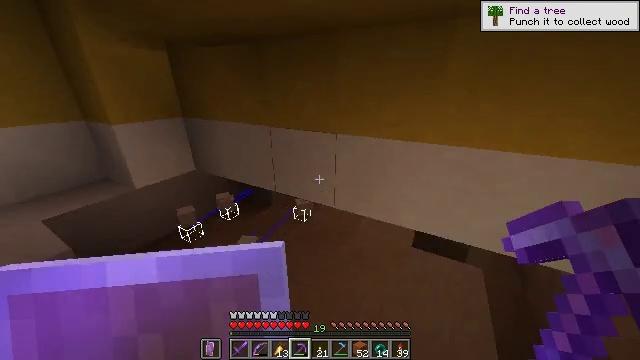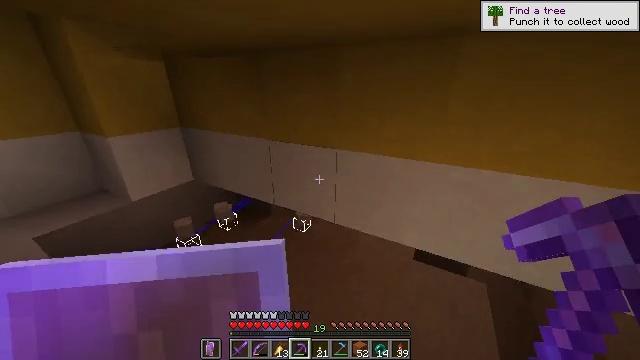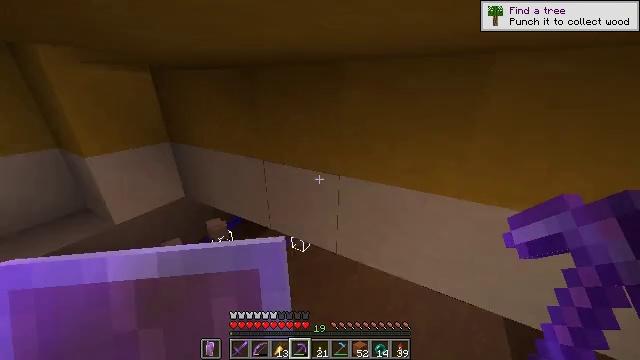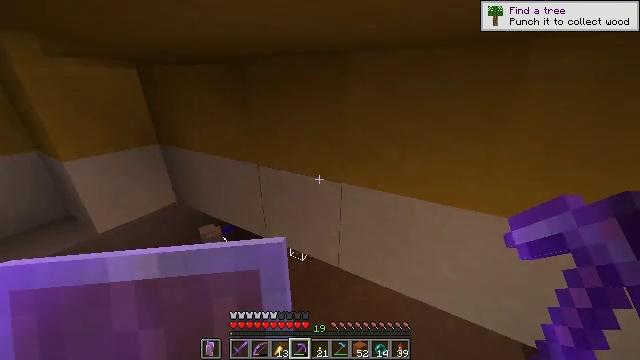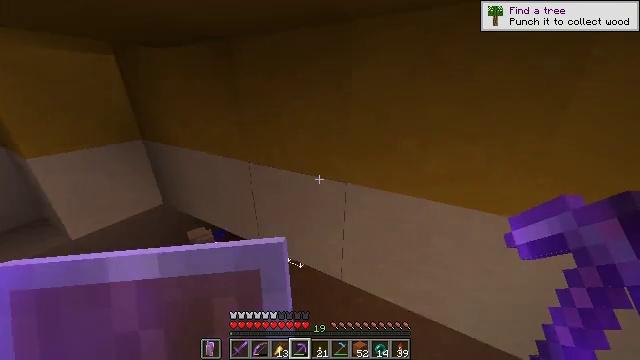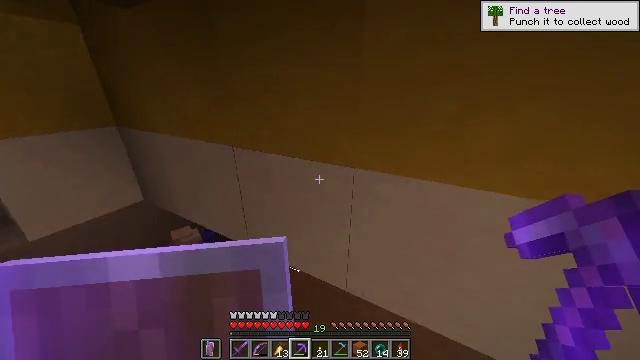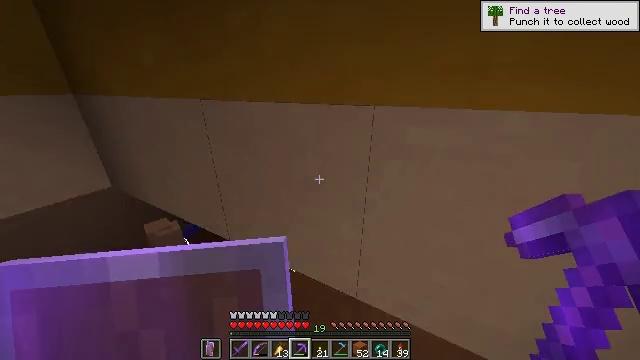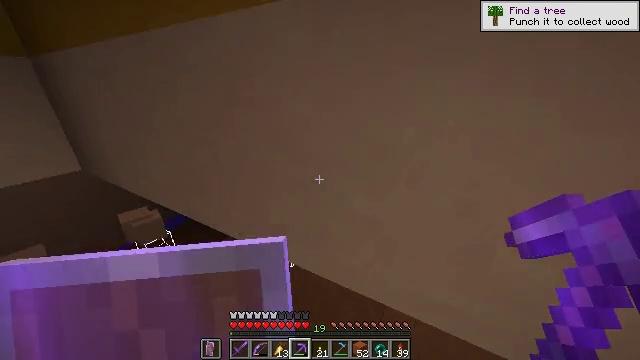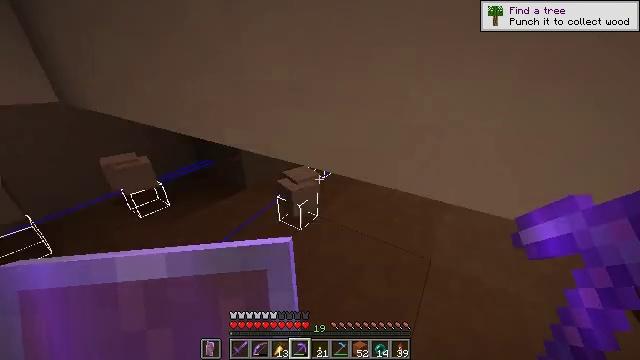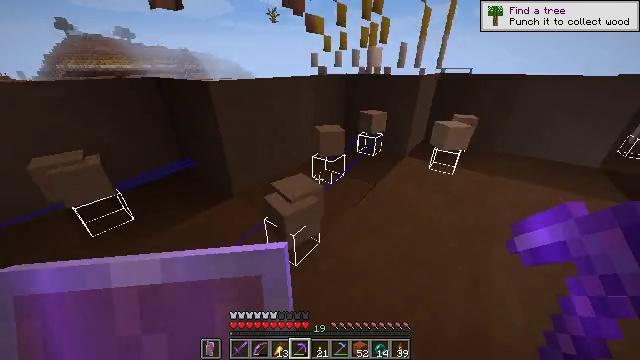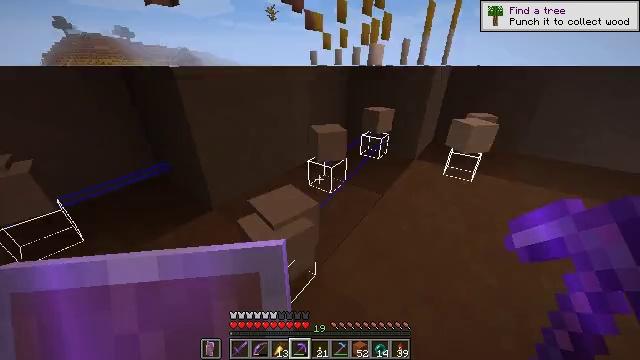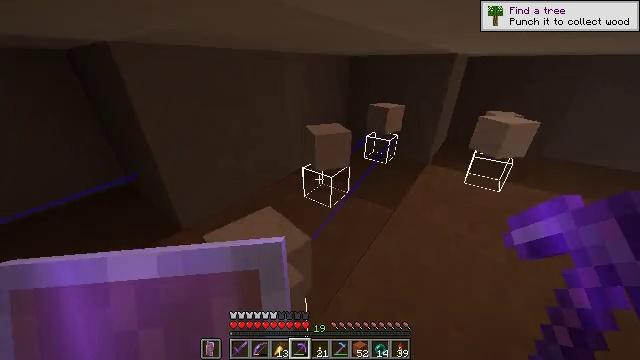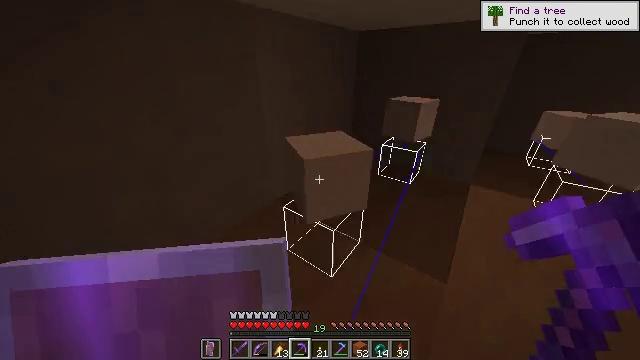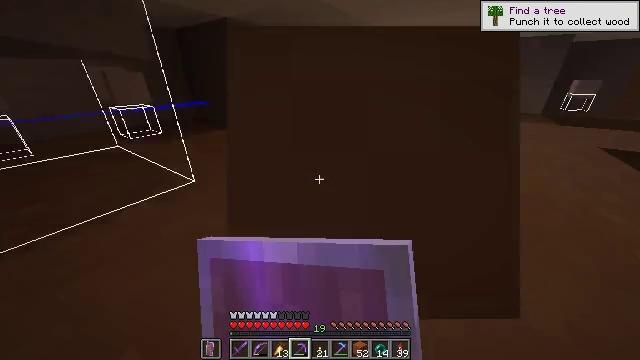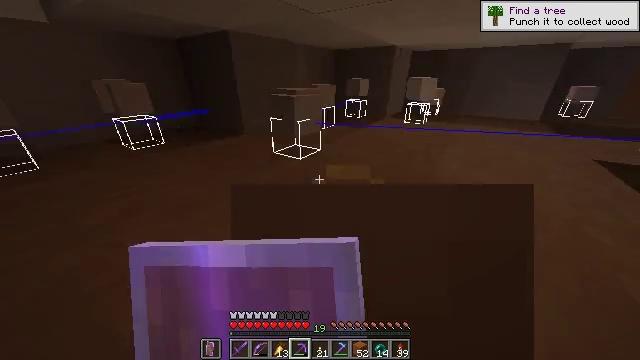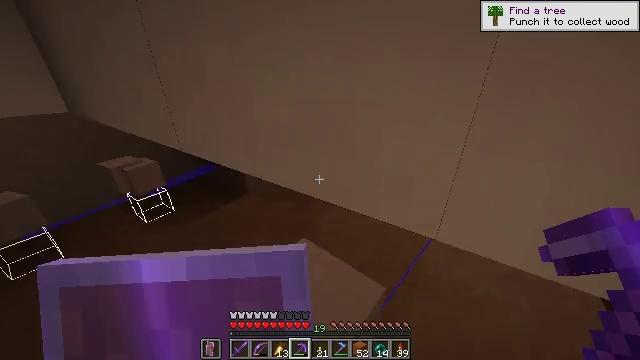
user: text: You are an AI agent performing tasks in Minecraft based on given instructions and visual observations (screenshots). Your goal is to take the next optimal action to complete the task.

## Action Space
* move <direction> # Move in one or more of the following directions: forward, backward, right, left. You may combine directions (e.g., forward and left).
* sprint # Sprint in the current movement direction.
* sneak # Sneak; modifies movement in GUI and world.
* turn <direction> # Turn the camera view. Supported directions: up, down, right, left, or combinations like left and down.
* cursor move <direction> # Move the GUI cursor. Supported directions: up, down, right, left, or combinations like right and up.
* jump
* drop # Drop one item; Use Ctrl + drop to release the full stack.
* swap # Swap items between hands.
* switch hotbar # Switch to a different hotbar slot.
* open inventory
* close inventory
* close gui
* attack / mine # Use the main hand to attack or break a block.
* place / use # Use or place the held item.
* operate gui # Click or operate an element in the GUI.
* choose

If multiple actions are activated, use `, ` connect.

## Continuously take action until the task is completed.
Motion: motion action
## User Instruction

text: Mine the light gray terracotta block.
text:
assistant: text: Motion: move forward, sprint, jump
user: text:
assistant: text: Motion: move forward, sprint, jump
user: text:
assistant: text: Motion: move forward, sprint, jump
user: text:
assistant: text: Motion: move forward, sprint
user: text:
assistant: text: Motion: move forward, sprint
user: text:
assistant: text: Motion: move forward, sprint
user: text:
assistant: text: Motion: move forward, sprint, jump
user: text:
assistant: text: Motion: move forward, sprint, turn left and down, jump
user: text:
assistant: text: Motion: move forward, sprint, turn left and down, jump
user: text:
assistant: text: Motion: move forward, sprint, jump
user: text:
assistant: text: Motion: move forward, sprint, jump
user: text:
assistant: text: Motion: move forward, sprint, jump
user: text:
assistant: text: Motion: move forward, sprint, jump
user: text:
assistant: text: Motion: move forward, sprint
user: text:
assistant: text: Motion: move forward, sprint
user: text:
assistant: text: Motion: move forward, sprint
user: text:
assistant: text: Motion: sprint
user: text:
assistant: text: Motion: no_op
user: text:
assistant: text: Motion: no_op
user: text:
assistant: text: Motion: no_op
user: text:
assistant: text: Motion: turn right
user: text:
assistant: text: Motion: turn right and up
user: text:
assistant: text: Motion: turn right
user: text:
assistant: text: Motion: no_op
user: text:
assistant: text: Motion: turn right
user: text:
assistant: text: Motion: turn right
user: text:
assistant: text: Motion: turn right
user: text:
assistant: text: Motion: move left, turn right
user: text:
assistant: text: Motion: move left, turn up
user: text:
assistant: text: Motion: move back and move left, turn right and up